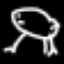
Label: frog